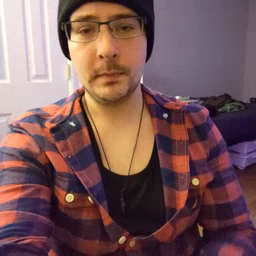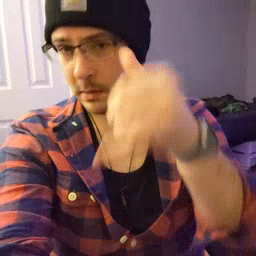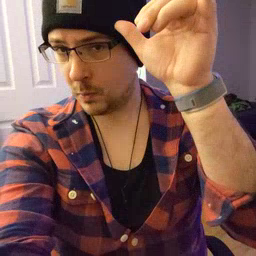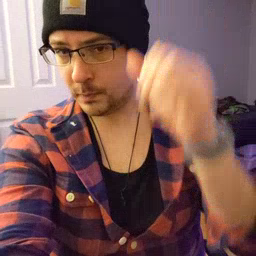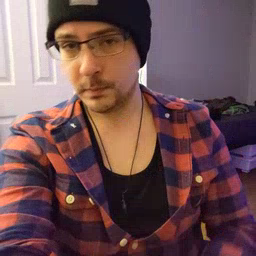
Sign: cow